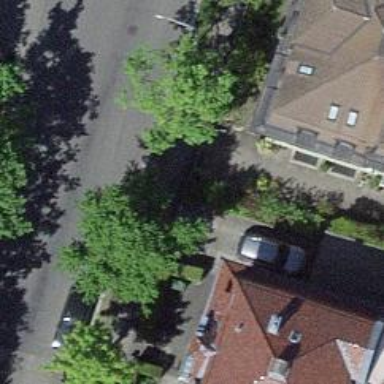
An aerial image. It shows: Tree-lined avenue.